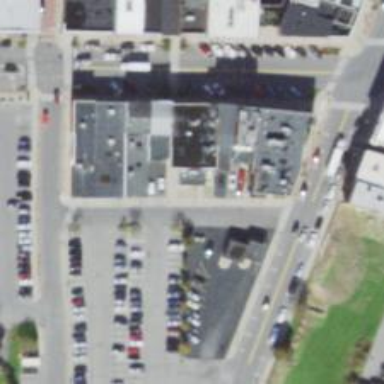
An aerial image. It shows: Parking space is available.